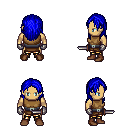
a pixel art fantasy rpg character, male body template, human, tanned skin, leather chest armor, gold greaves, blue long hairstyle, metal gloves, brown shoes, dagger, four views (front, back, left, right), 2x2 character sprite sheet, small pixel art, hard edges, no anti-aliasing